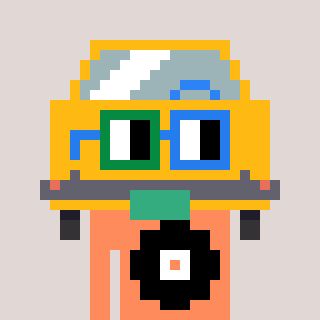
a pixel art character with square green and blue glasses, a taxi-shaped head and a peachy-colored body on a warm background